Interaction volume radius: 10 \u00c5
Interaction volume height: 10 \u00c5
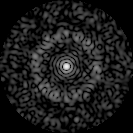
Disorder parameter: 0.8465